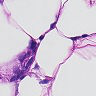
Metastatic tissue present: yes